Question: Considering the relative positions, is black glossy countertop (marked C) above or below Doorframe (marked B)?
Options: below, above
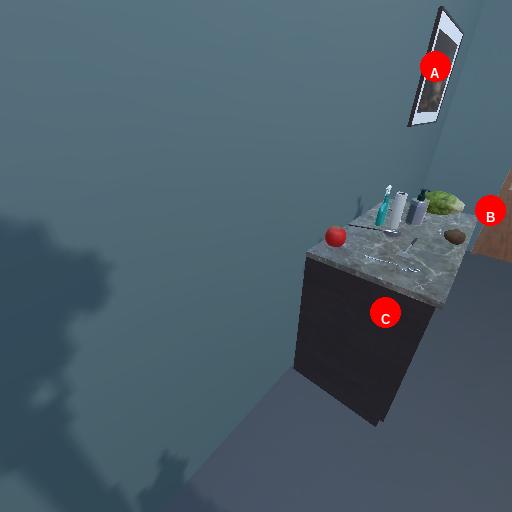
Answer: below